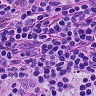
Metastatic tissue present: no